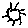
Label: sun